Interaction volume radius: 5 \u00c5
Interaction volume height: 20 \u00c5
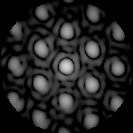
Disorder parameter: 0.2315